一年级 · 计数
给下面的衣物分分类。(13 分)

(1) 把分类的结果整理在表中。（8 分）

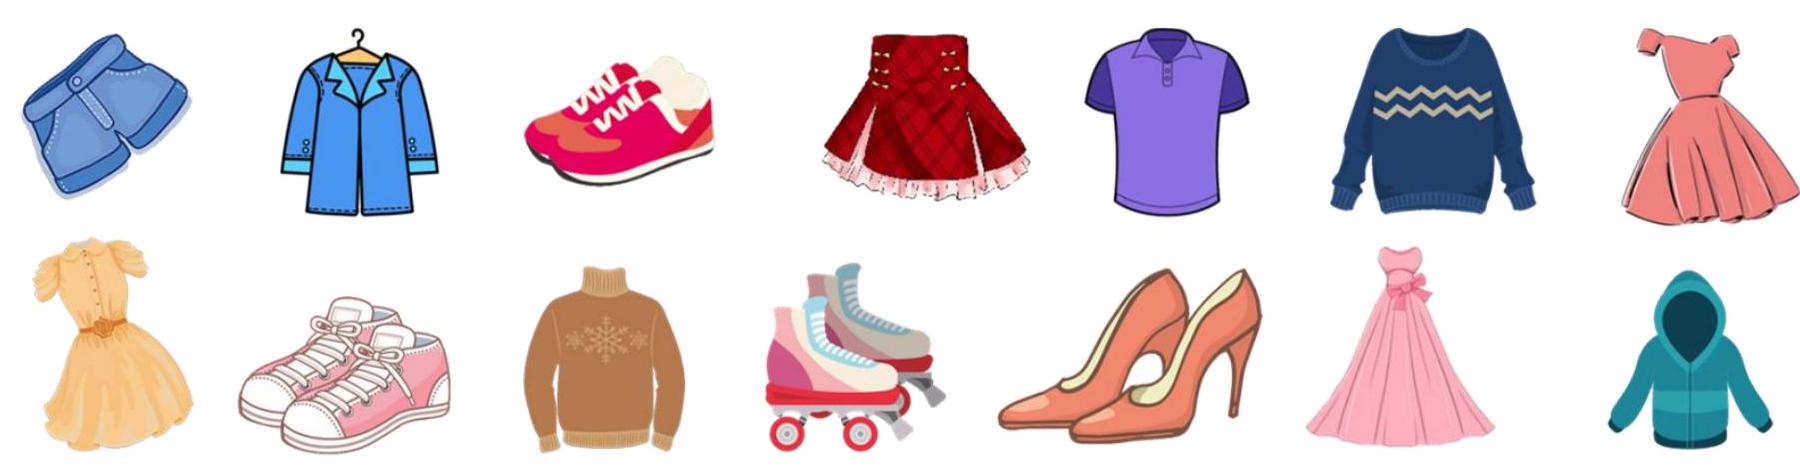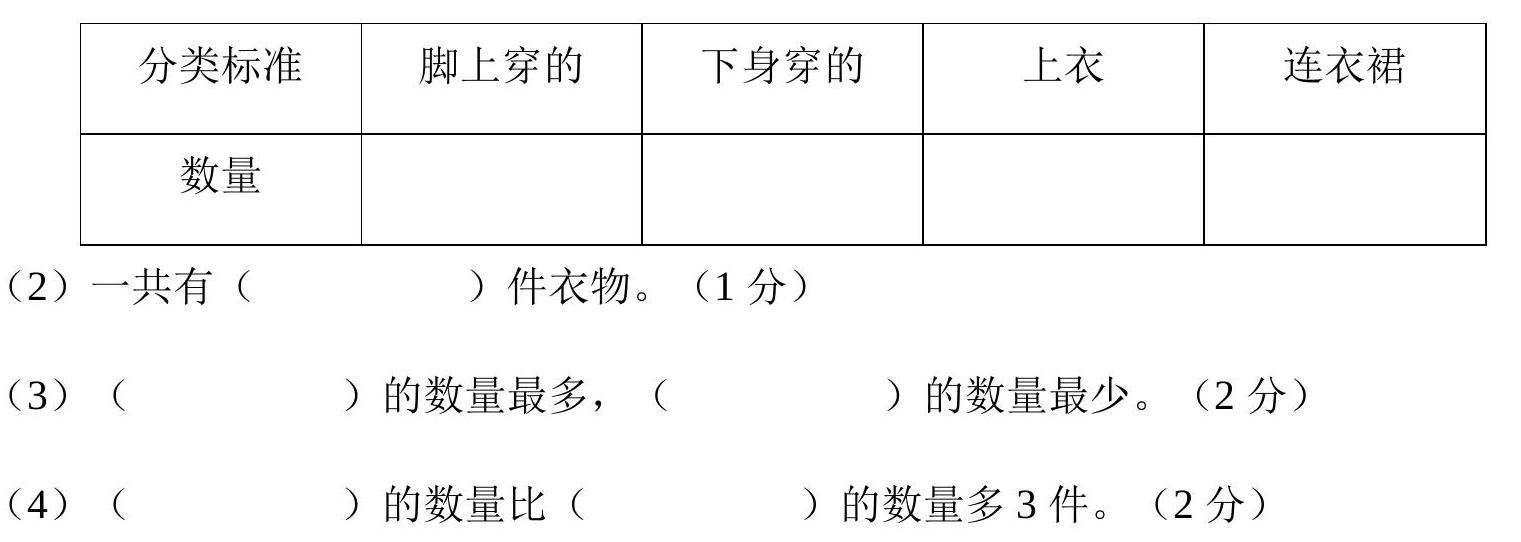
答案: 详解(1)

| 分类标准 | 脚上穿的 | 下身穿的 | 上衣 | 连衣裙 |
| :---: | :---: | :---: | :---: | :---: |
| 数量 | 4 | 2 | 5 | 3 |

(2) 14

（3）上衣 下身穿的

（4）上衣 下身穿的